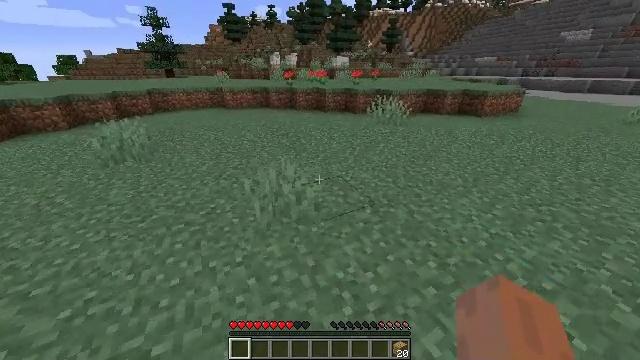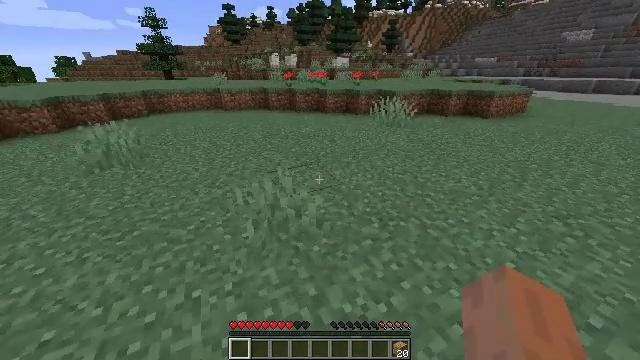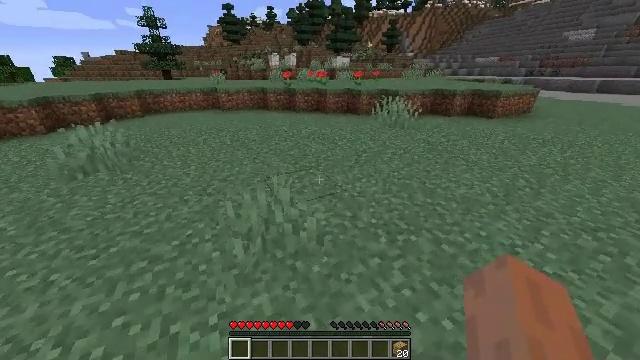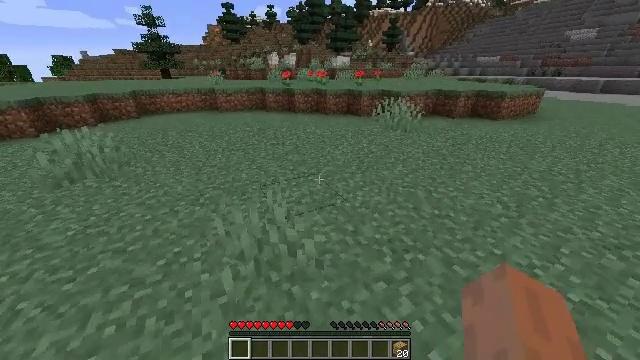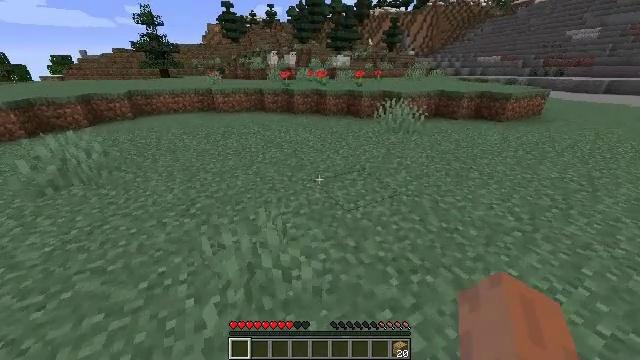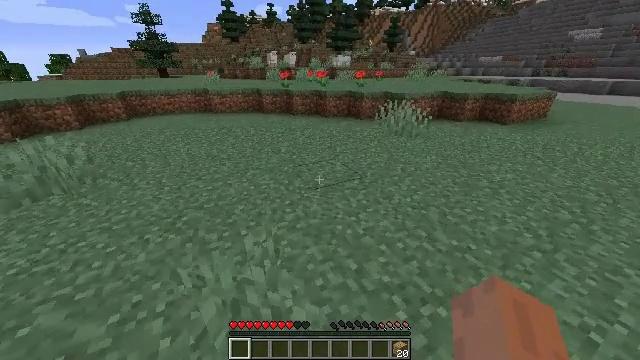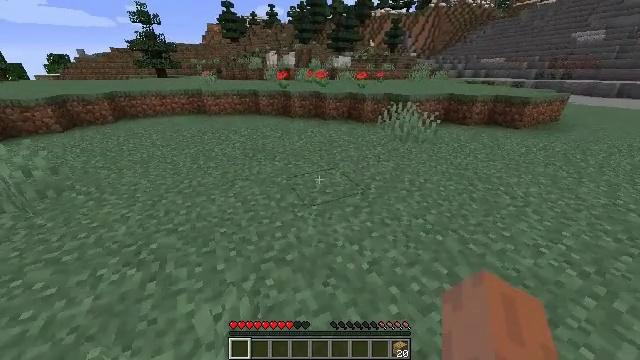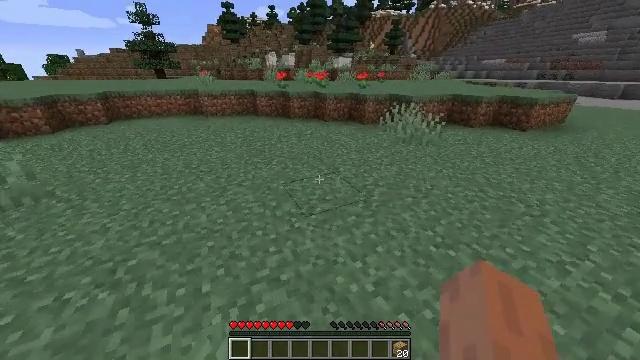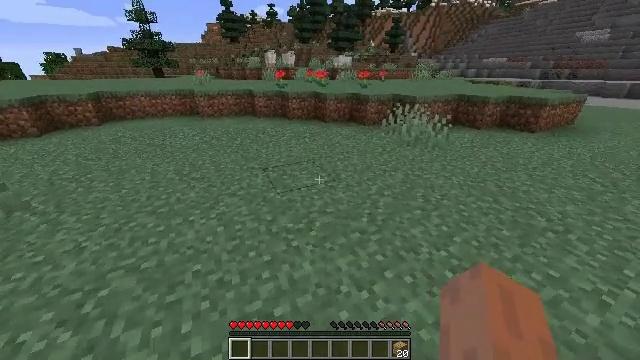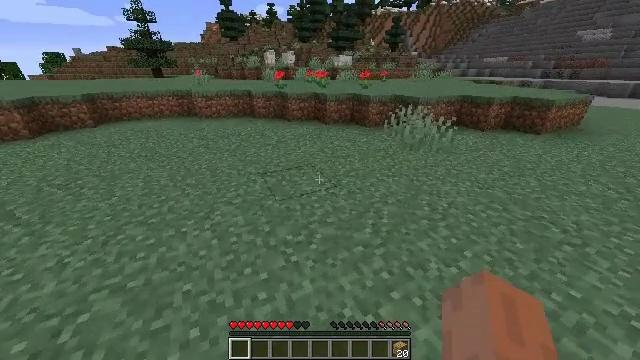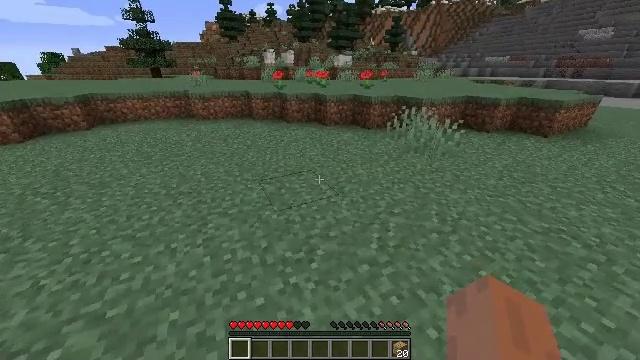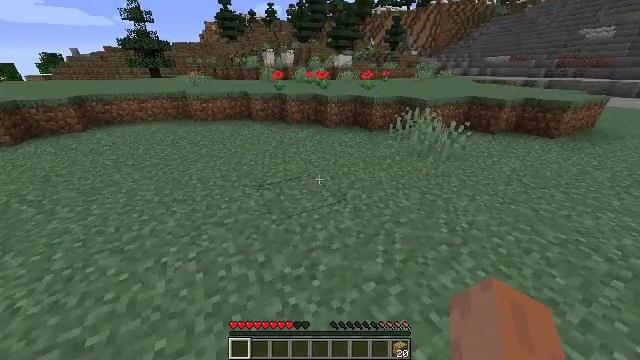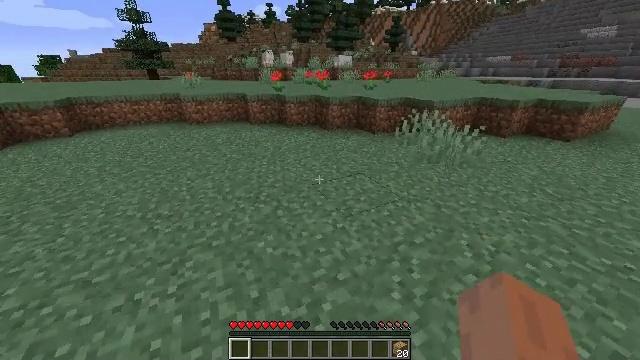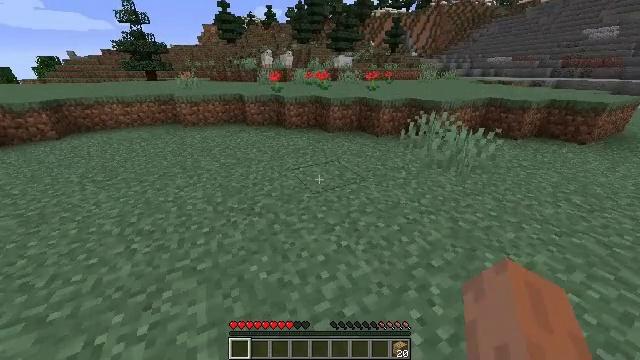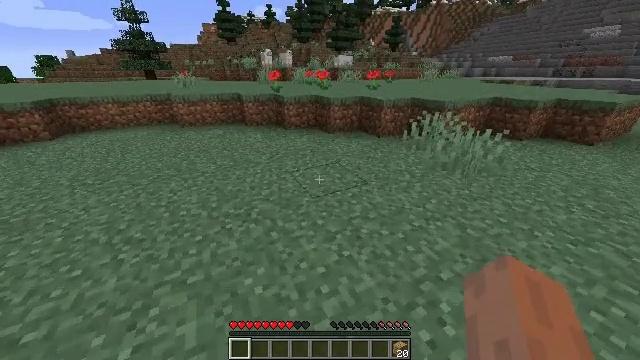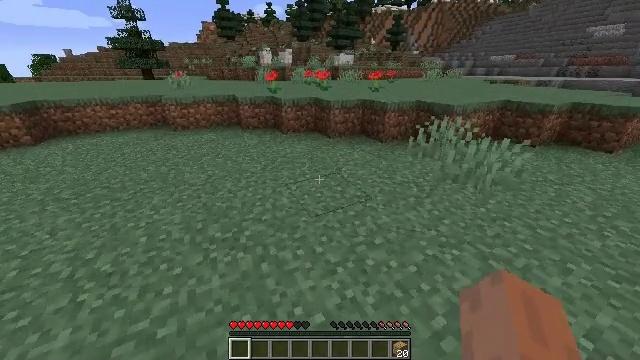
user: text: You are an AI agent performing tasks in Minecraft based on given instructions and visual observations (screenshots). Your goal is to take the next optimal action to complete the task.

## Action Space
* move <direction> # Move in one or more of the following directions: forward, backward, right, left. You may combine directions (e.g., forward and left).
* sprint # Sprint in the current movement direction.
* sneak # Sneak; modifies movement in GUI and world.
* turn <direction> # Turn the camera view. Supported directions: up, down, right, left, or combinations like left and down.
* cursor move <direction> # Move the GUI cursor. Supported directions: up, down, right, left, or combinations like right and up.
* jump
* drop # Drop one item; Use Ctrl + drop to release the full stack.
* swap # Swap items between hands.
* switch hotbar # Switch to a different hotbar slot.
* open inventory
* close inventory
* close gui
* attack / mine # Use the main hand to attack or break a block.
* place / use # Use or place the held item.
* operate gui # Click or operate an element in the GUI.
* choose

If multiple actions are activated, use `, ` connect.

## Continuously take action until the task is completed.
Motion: motion action
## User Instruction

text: Kill mobs.
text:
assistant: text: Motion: move forward
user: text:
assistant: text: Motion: move forward
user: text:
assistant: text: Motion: move forward
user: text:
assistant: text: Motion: move forward
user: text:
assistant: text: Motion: move forward
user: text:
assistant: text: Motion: move forward
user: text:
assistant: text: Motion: move forward
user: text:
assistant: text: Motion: move forward
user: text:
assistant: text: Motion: move forward
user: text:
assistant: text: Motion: move forward
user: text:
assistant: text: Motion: move forward
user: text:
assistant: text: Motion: move forward
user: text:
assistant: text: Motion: move forward
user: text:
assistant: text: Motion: move forward
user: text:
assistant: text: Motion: move forward
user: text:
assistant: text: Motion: move forward
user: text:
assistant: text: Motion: move forward
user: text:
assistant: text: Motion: move forward
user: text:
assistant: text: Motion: move forward
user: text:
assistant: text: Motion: move forward
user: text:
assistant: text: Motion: move forward
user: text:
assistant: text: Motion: move forward
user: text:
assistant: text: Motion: move forward
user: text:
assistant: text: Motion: move forward
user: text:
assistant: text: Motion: move forward
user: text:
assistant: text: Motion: move forward
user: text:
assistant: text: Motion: move forward
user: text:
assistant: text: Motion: move forward
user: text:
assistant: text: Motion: move forward, jump
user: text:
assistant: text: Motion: move forward, jump